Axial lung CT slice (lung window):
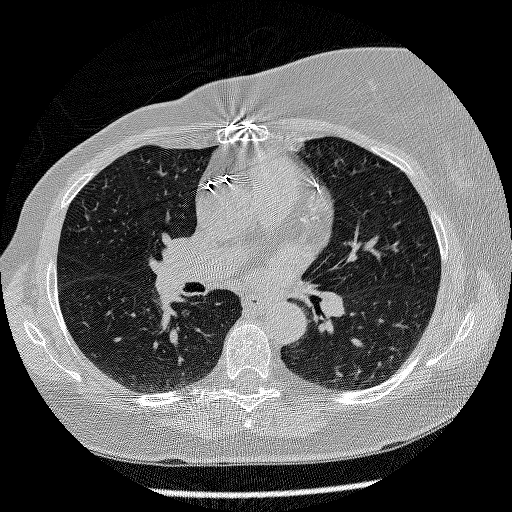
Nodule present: no